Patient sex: F
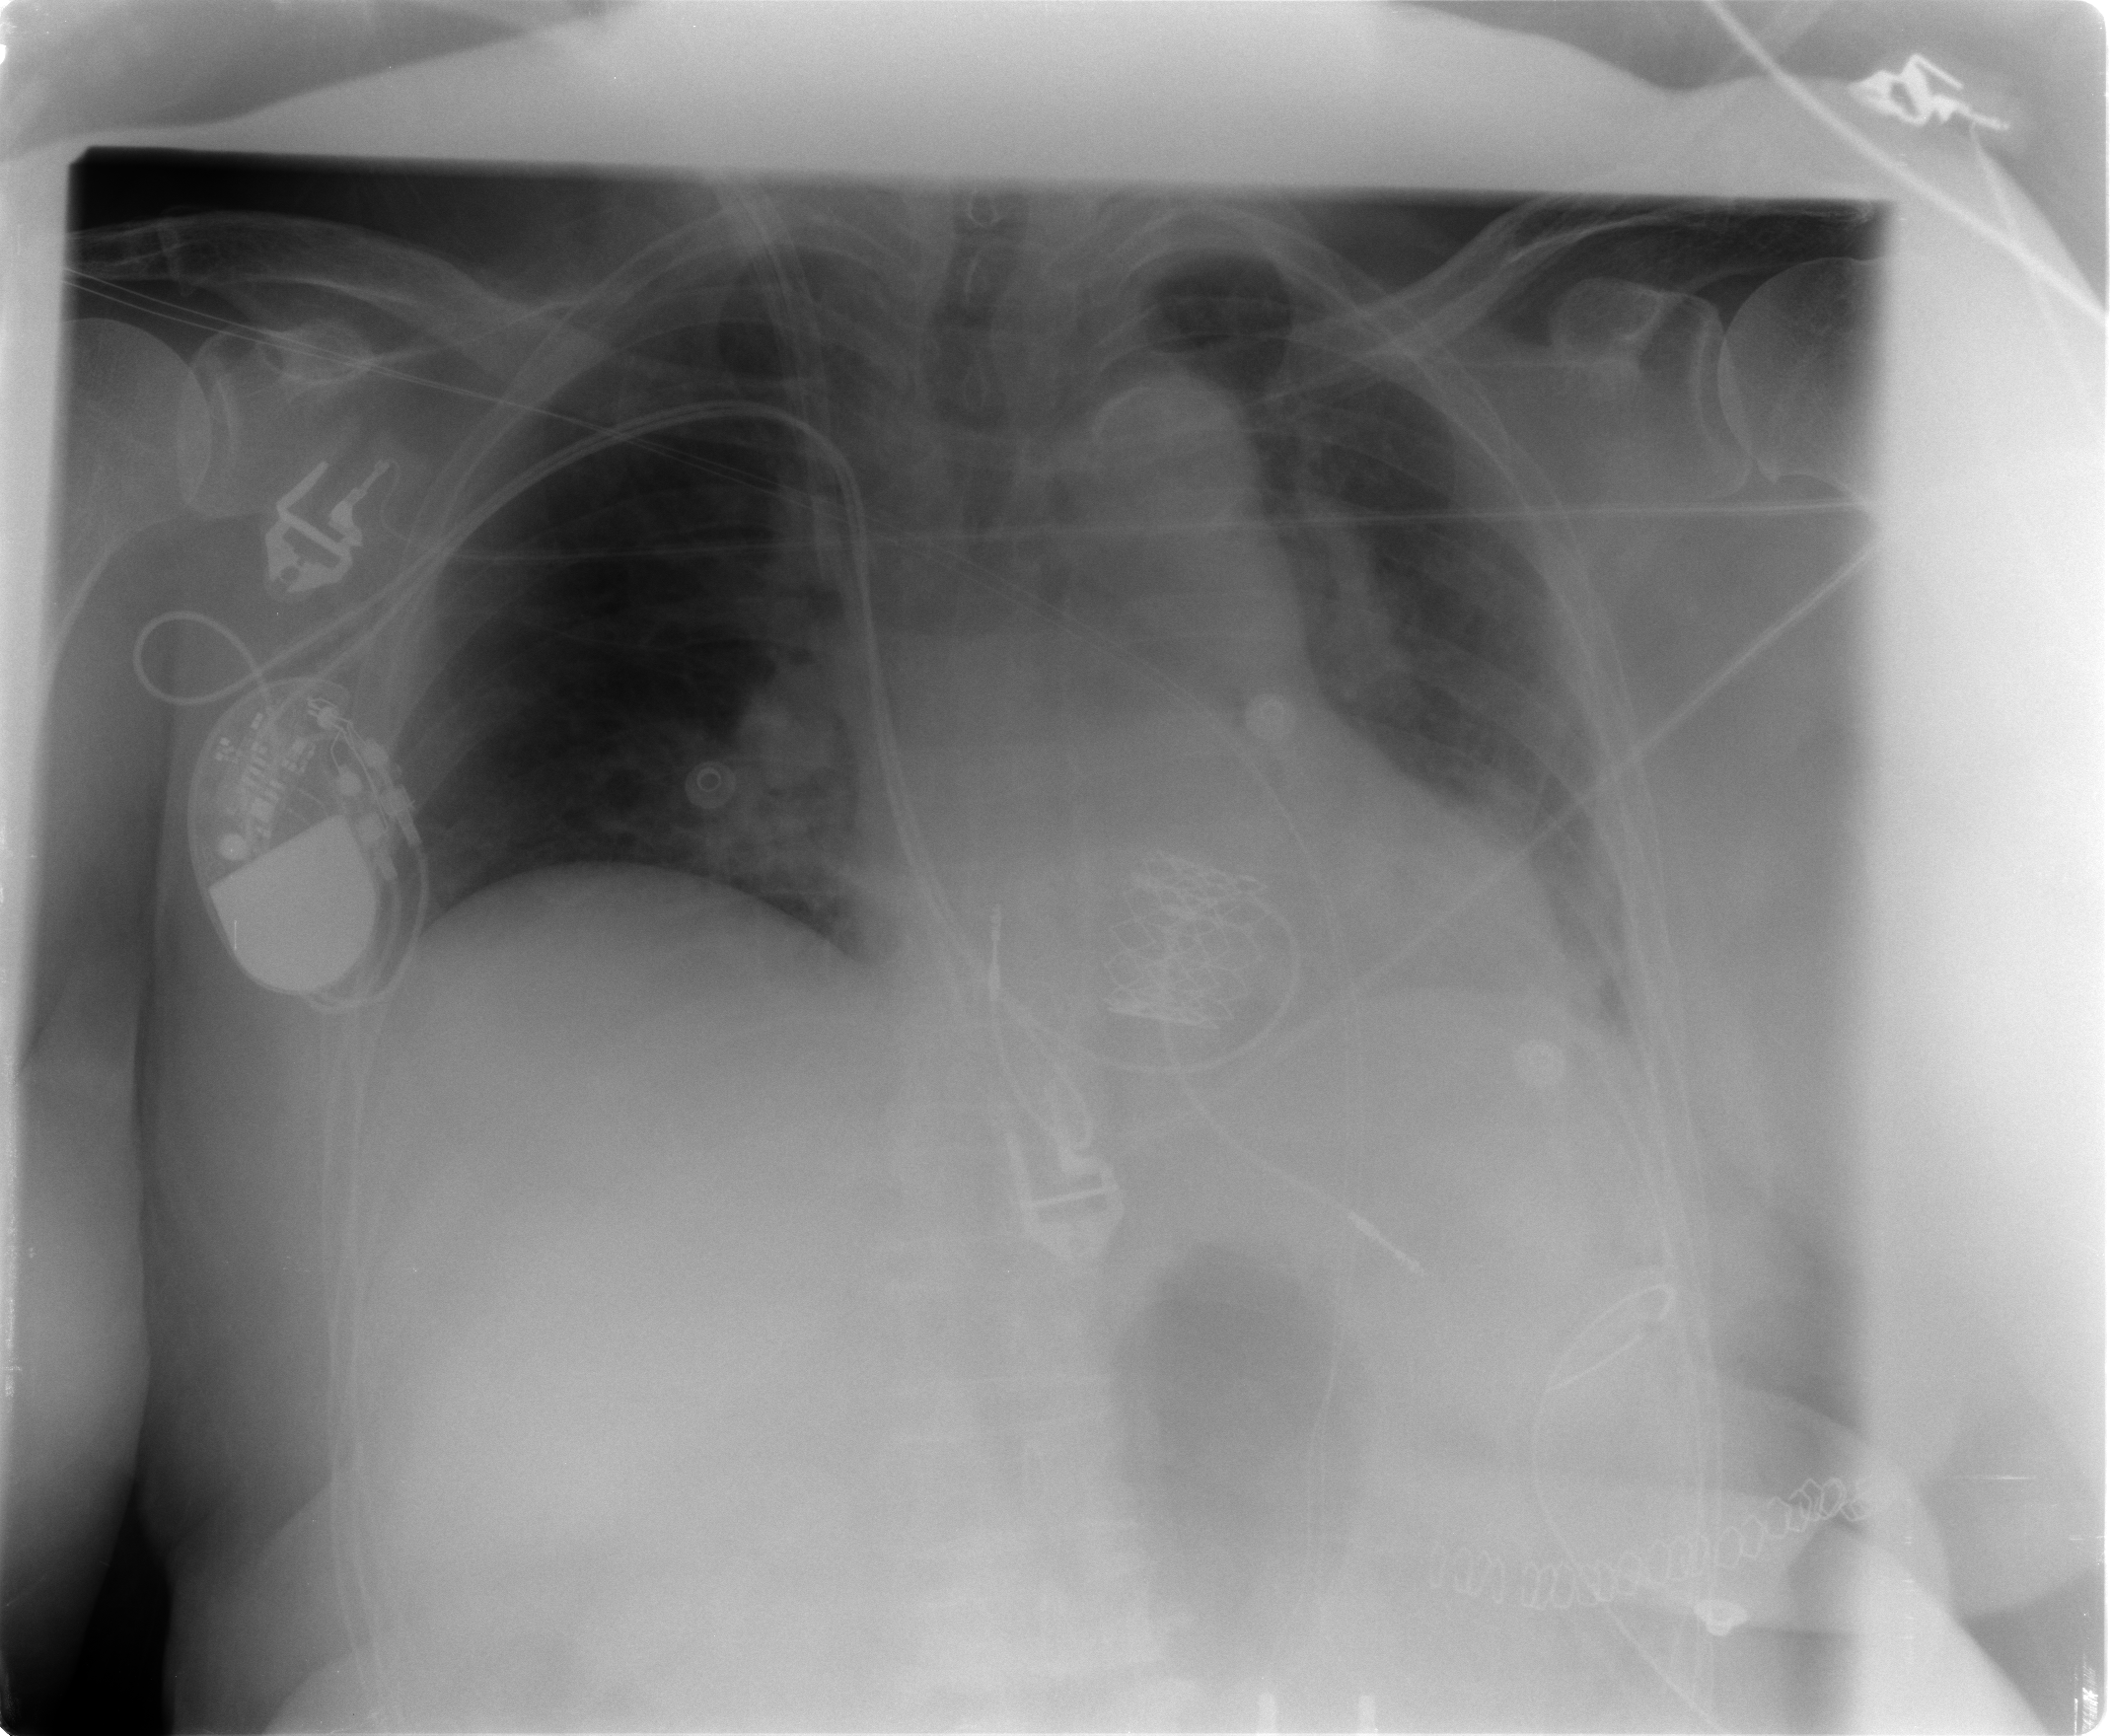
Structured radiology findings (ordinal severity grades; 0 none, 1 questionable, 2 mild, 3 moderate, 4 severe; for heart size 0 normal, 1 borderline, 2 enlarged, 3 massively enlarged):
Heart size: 2
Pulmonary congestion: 0
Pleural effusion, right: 0
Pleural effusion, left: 0
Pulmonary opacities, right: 0
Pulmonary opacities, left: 0
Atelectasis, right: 2
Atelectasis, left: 2